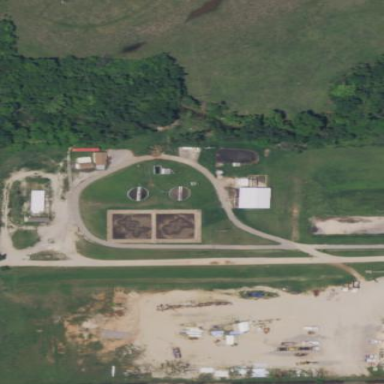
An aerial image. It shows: View of wastewater plant.